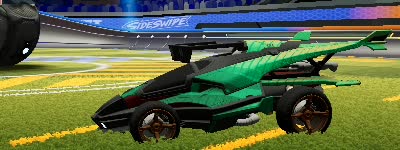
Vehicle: aftershock